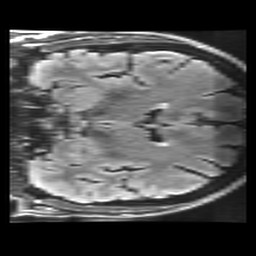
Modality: FLAIR
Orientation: coronal
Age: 64
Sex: male
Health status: healthy
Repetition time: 12 s
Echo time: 0.09782 s